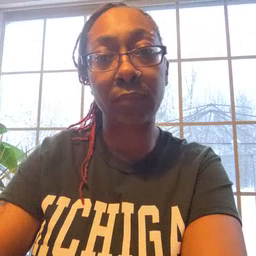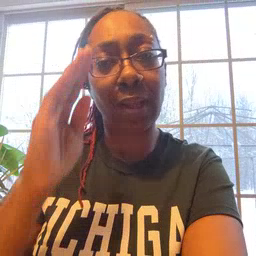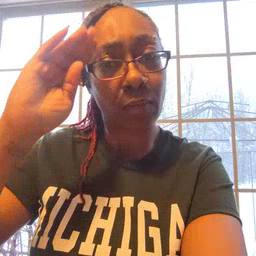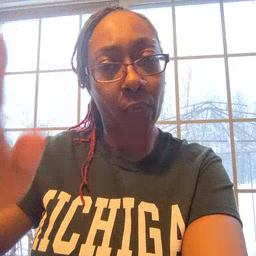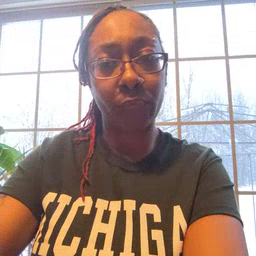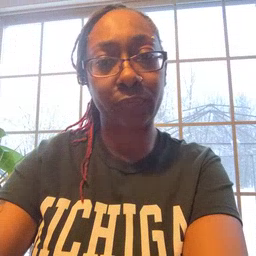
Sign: hello